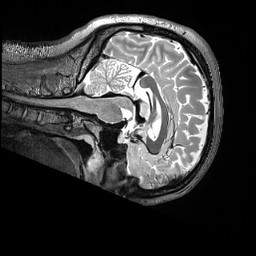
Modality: T2w
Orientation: sagittal
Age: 30
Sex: female
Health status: ill
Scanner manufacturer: siemens
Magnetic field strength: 3 T
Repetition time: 3.2 s
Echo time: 0.563 s